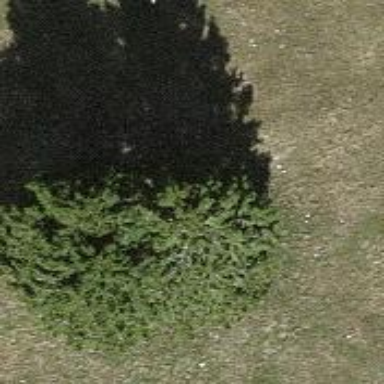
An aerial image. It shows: Single tag "natural: tree."